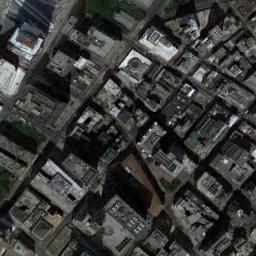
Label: commercial_area